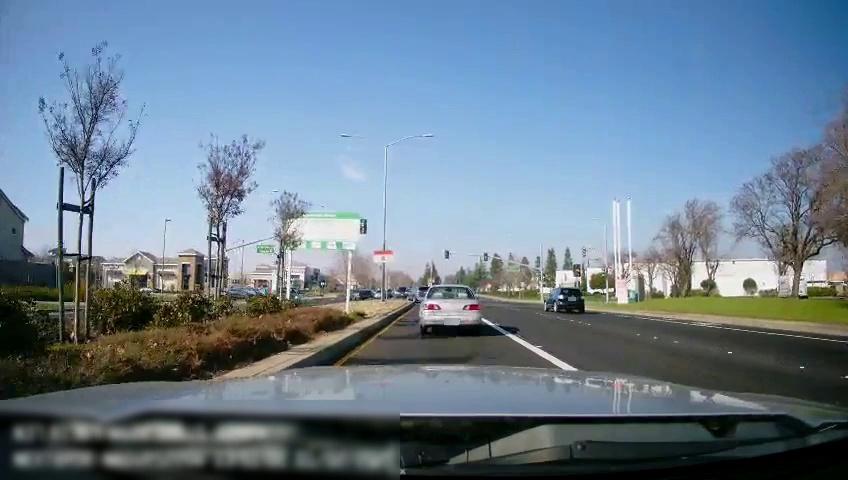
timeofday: Day
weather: Sunny
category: Drivable Space
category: Drivable Space
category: Vehicles | Car
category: Vehicles | Car
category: Vehicles | SUV
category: Vehicles | Car
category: Vehicles | Car
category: Vehicles | Car
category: Vehicles | Car
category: Vehicles | Car
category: Lanes | Current Lane
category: Lanes | Alternate Lane
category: Lanes | Current Lane
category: Lanes | Current Lane
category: Lanes | Opposite Lane
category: Traffic | Lights
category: Traffic | Signs